Field crop: maize
Growth stage: 2
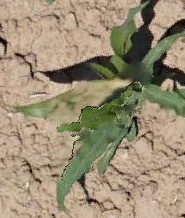
Species: maize